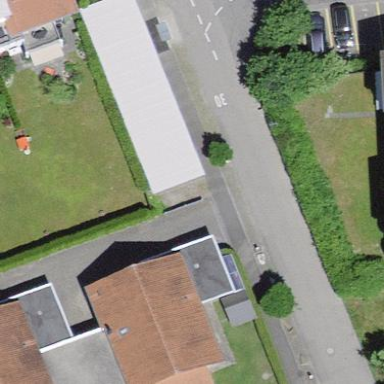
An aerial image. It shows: View of roof of building.